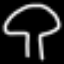
Label: mushroom